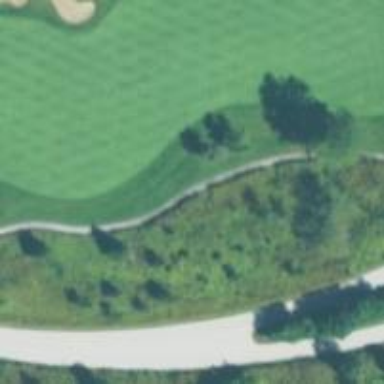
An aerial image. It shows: Path used for both walking and golf.